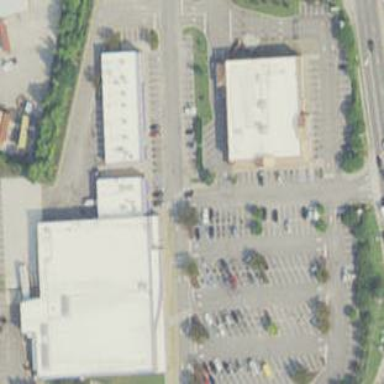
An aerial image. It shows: Retail area.